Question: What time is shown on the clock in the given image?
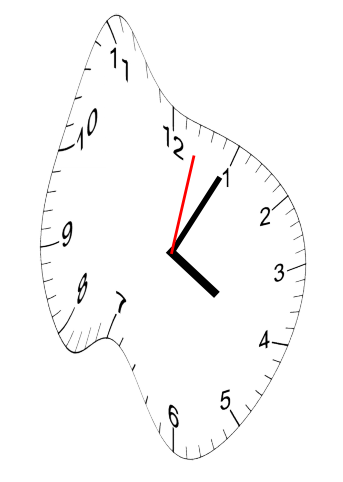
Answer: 04:05:02